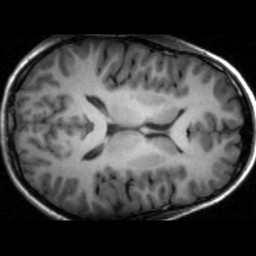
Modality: T1w
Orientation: axial
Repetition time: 0.008948 s
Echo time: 0.001784 s